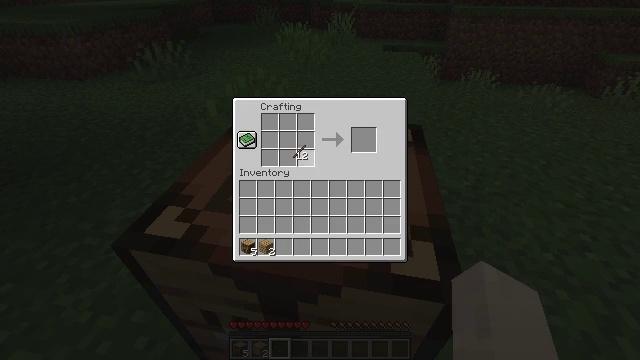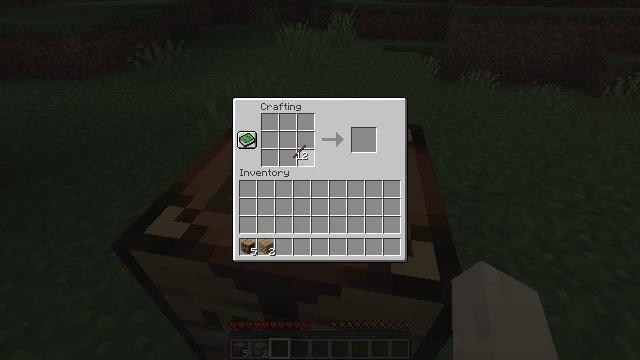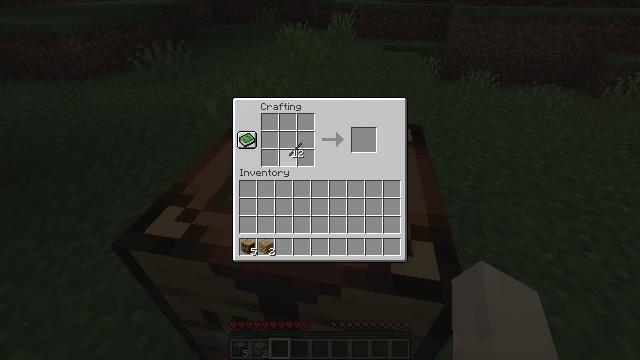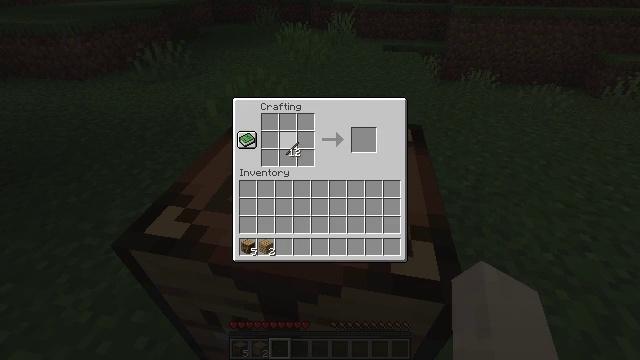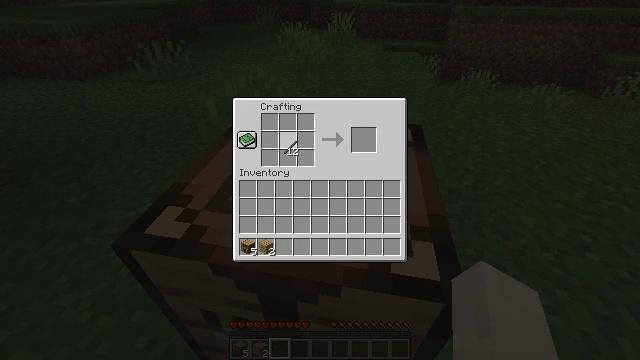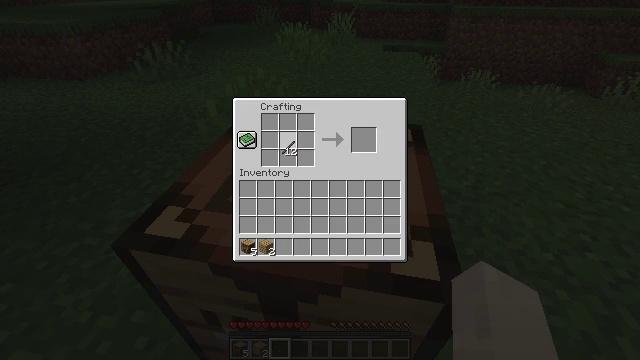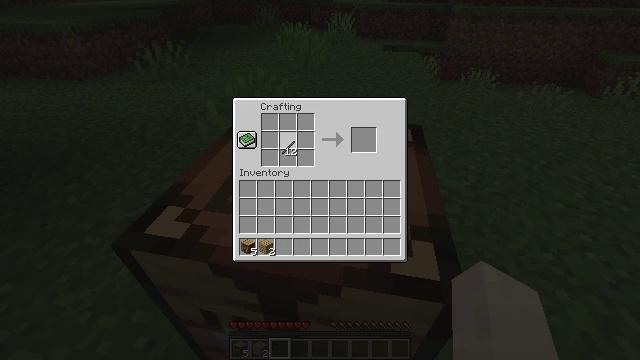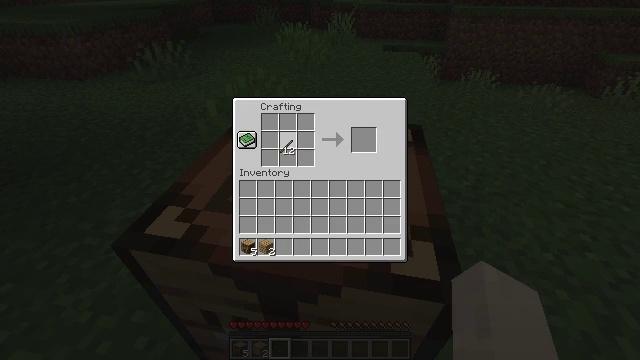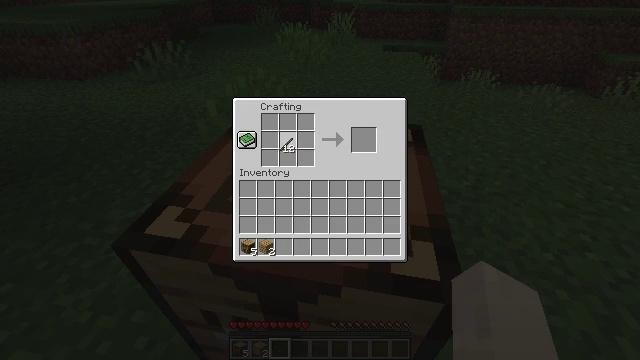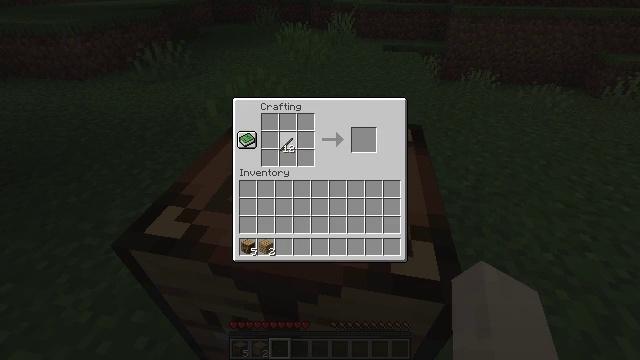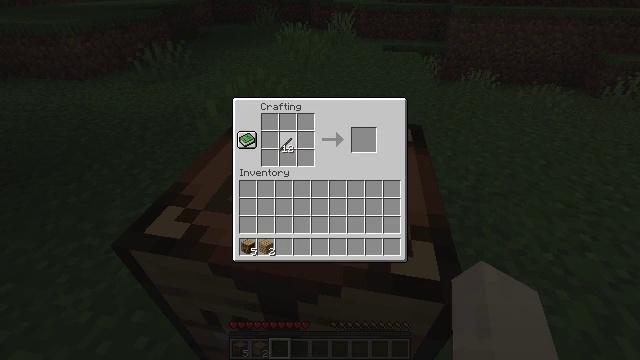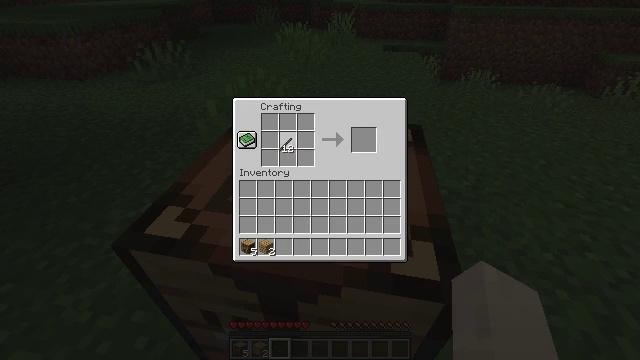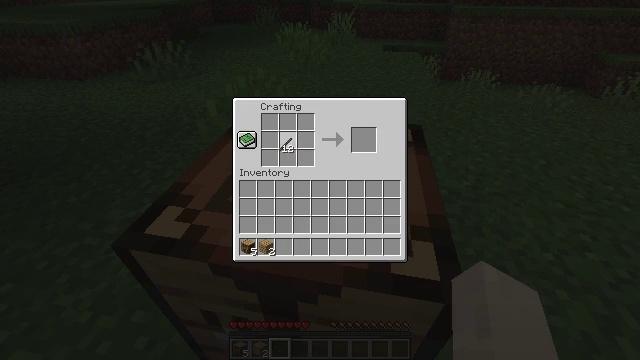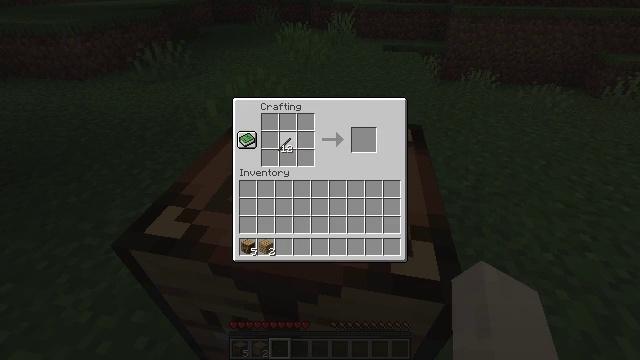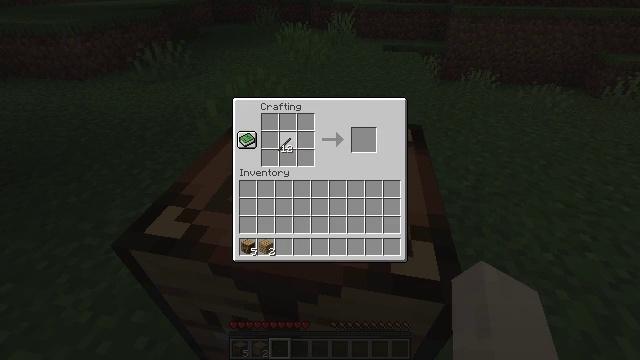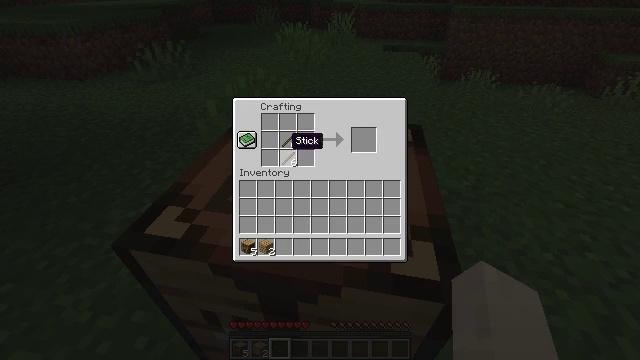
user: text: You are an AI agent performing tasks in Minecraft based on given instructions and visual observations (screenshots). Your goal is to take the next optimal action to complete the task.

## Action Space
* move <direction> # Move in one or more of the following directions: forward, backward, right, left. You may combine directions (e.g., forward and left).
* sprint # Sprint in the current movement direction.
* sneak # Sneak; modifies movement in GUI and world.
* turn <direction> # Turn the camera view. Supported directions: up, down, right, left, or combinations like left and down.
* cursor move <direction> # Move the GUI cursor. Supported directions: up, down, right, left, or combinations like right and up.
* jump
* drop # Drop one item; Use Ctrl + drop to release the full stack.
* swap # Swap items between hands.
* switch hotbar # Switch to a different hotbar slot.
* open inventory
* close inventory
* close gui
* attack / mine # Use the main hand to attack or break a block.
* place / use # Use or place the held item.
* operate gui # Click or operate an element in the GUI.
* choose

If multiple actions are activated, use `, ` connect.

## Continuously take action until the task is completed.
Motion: motion action
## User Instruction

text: Open a crafting table and make a wooden hoe.
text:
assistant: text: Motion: no_op
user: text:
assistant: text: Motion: no_op
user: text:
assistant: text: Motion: no_op
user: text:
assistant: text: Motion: no_op
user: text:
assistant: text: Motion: no_op
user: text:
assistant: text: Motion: no_op
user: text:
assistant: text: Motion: no_op
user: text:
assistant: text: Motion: no_op
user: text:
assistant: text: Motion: no_op
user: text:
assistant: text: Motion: no_op
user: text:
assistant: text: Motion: no_op
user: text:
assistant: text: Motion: operate gui
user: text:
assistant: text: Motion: operate gui
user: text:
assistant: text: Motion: operate gui
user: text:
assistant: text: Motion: no_op
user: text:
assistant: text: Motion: no_op
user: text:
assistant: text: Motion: no_op
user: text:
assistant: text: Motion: no_op
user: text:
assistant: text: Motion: no_op
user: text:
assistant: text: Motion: no_op
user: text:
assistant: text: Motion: no_op
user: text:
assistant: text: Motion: no_op
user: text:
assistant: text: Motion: no_op
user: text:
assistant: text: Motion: no_op
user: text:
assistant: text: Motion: no_op
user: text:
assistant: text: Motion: no_op
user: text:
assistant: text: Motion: no_op
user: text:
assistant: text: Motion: no_op
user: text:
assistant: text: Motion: no_op
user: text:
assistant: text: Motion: no_op